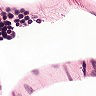
Metastatic tissue present: no